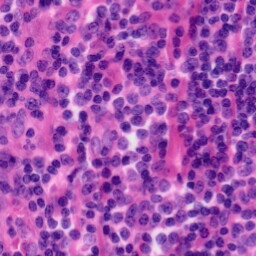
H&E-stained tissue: Tonsil